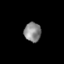
Tissue: skin
Cell type: Epithelial cells
Senescence score: 0.9421
Nuclear area (px): 317
Mean DAPI intensity: 137.732